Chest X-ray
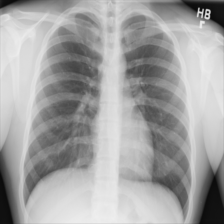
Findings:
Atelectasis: negative
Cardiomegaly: negative
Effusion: negative
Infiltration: negative
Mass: negative
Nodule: negative
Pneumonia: negative
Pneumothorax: negative
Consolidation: negative
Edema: negative
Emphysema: negative
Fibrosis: negative
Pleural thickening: negative
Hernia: negative